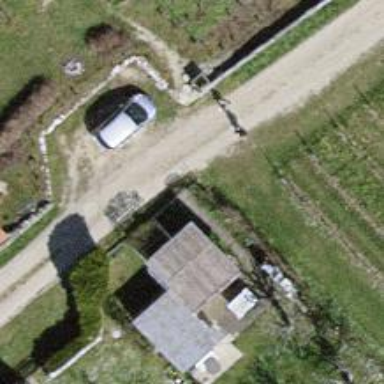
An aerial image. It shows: Shed.